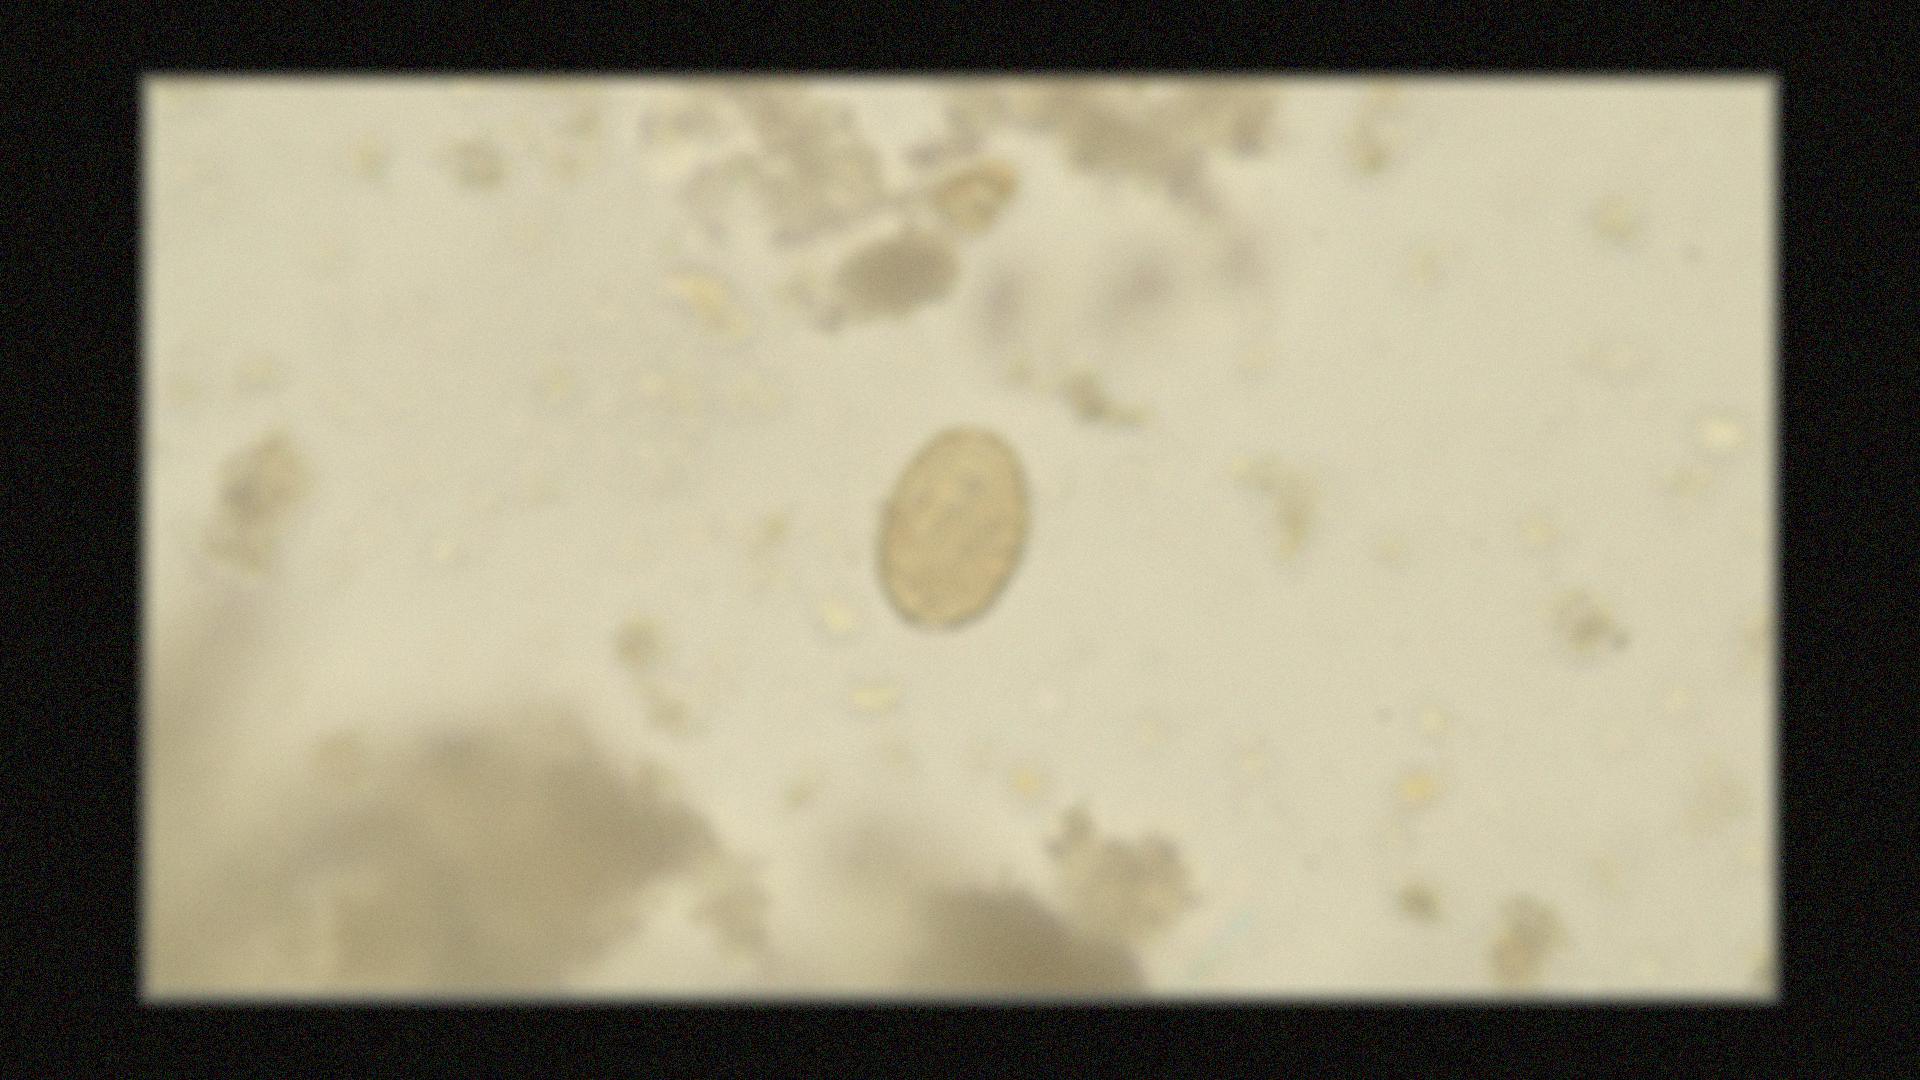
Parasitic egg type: Ascaris lumbricoides